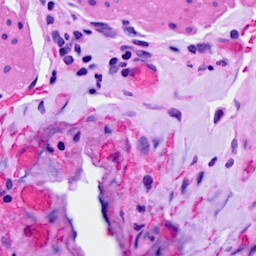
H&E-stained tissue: Ovarian